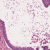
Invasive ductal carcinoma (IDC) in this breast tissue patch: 1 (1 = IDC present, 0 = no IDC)